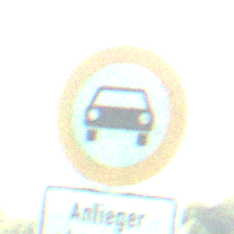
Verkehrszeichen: VerbotKraftwagen
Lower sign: PersonengruppenFrei2
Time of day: MorningAfternoon
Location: Outdoor (Nature)
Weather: PartlyCloudy
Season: NotSpecified
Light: Natural